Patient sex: F
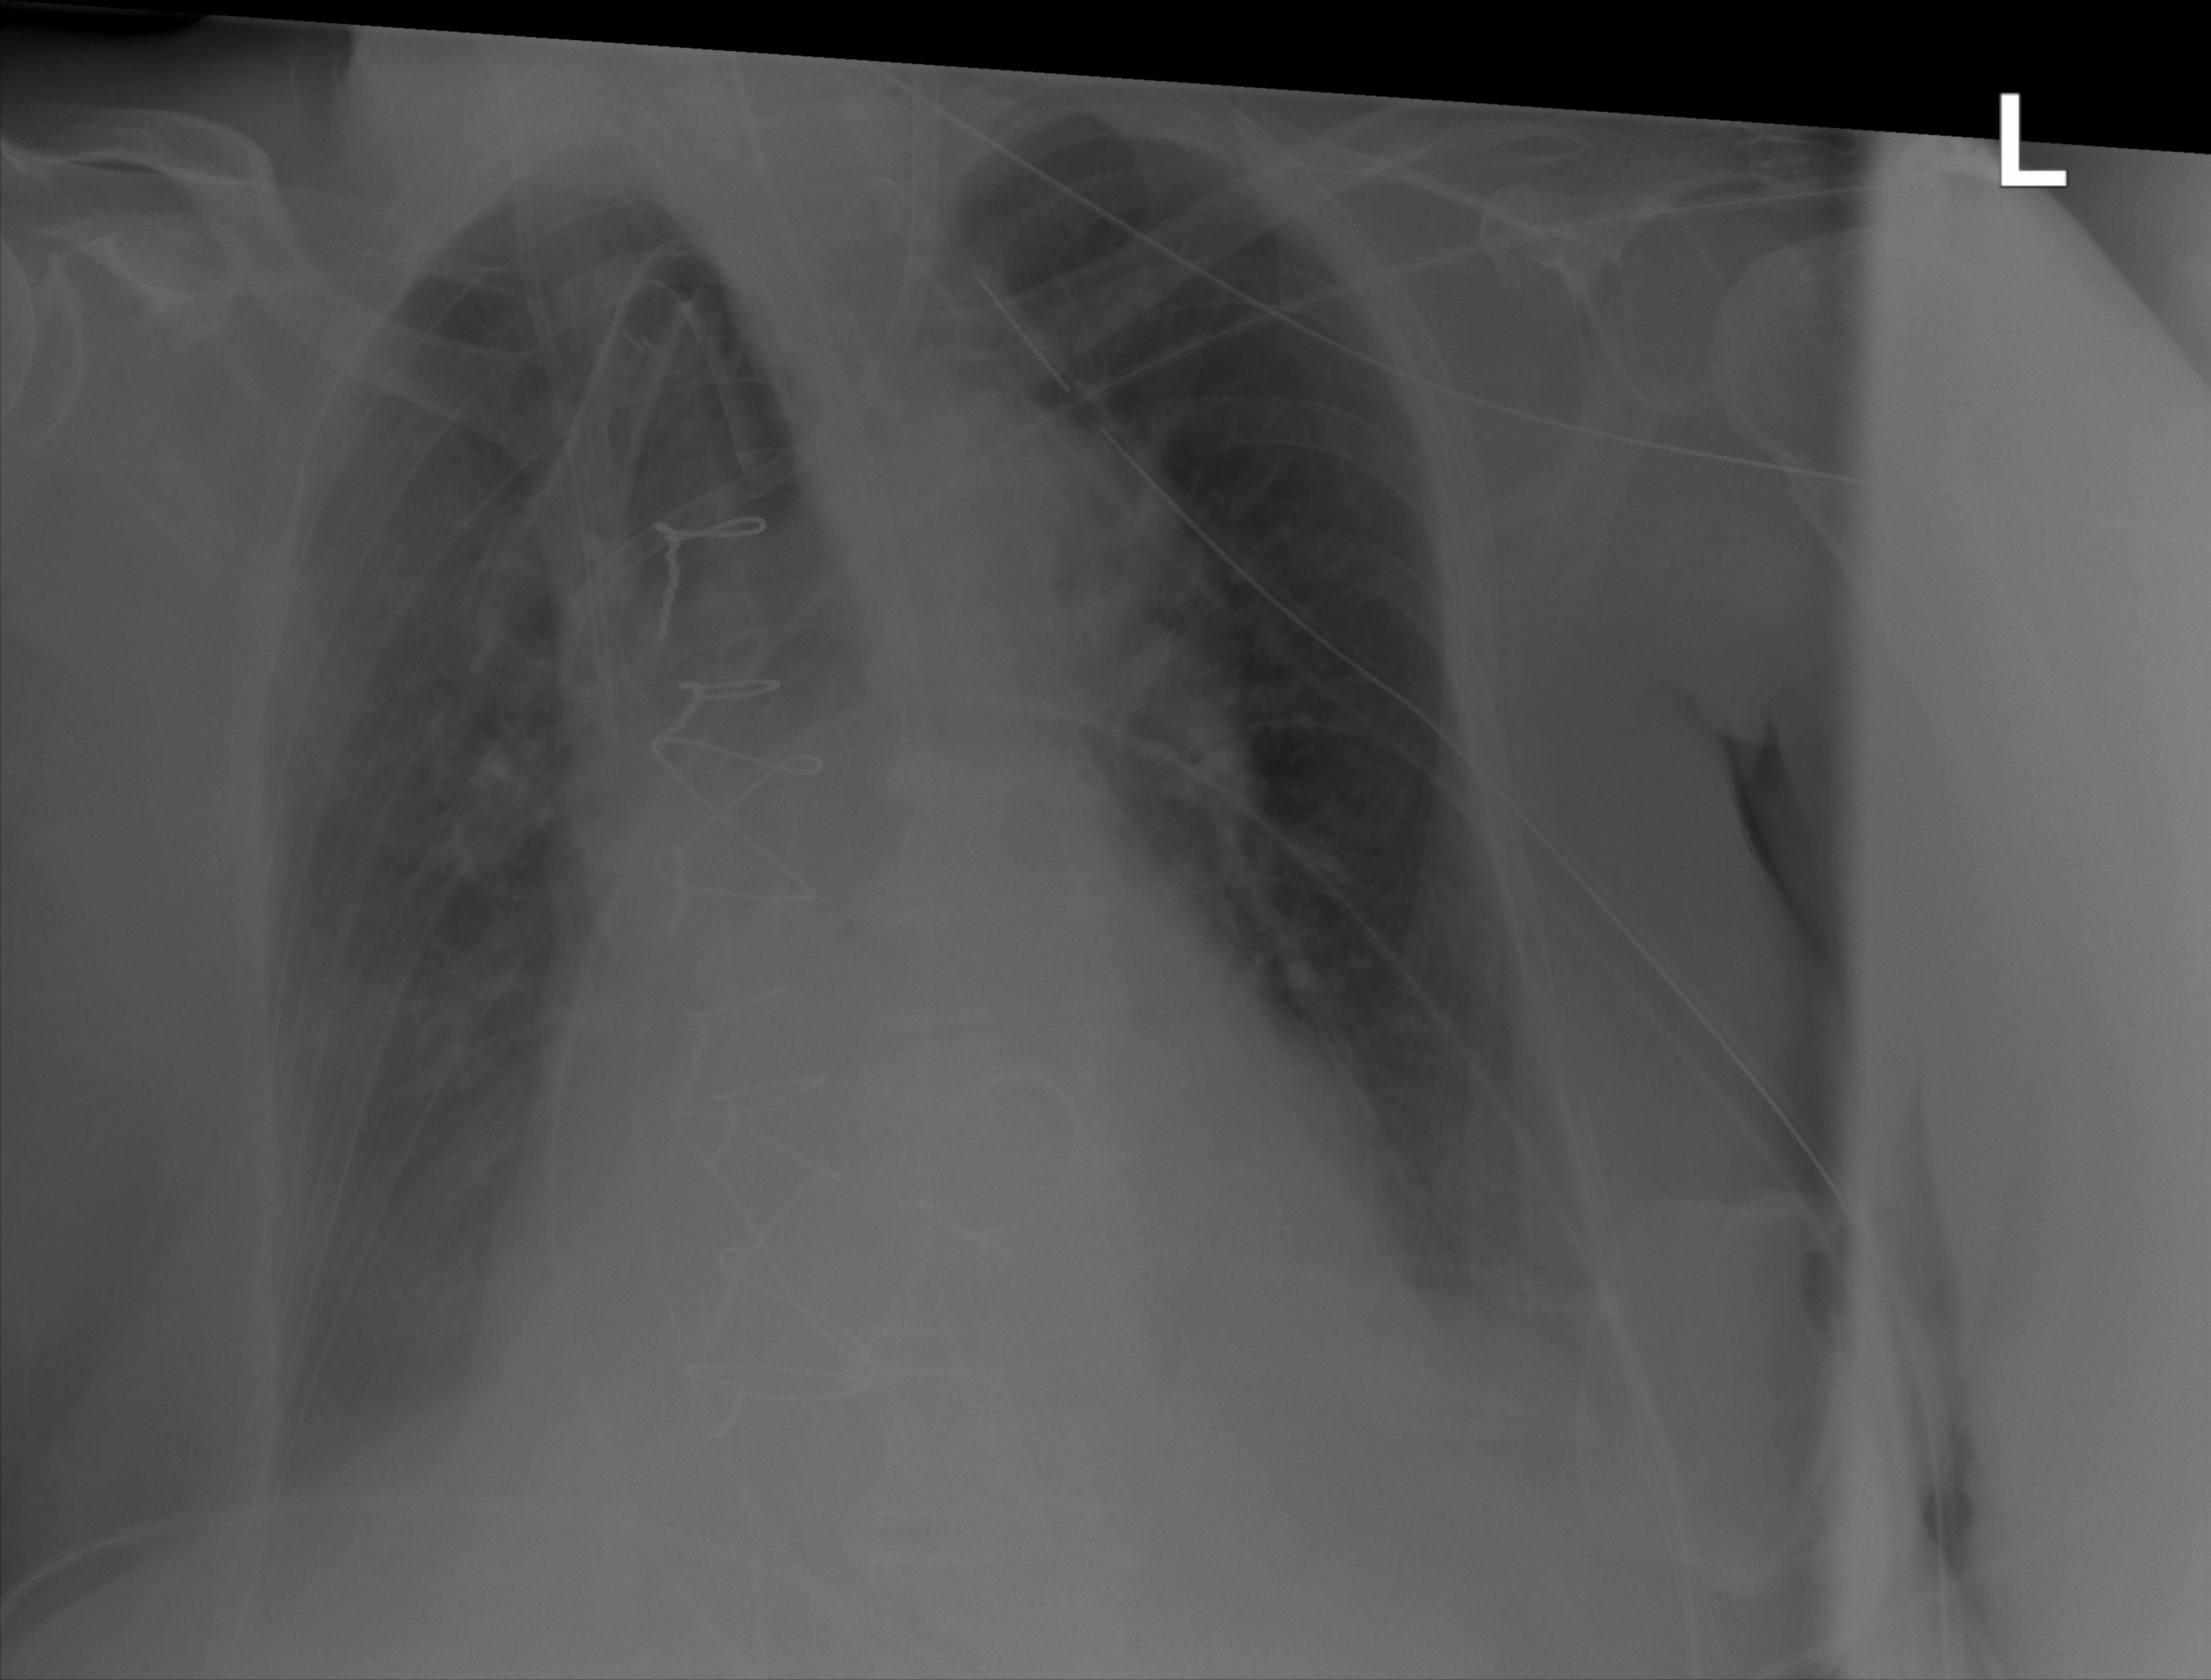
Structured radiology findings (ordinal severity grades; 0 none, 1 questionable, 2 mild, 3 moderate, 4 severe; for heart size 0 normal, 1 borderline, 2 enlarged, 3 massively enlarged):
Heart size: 2
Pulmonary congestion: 2
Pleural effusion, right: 2
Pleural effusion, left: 1
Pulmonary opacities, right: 0
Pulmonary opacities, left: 0
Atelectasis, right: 2
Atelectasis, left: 2